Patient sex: M
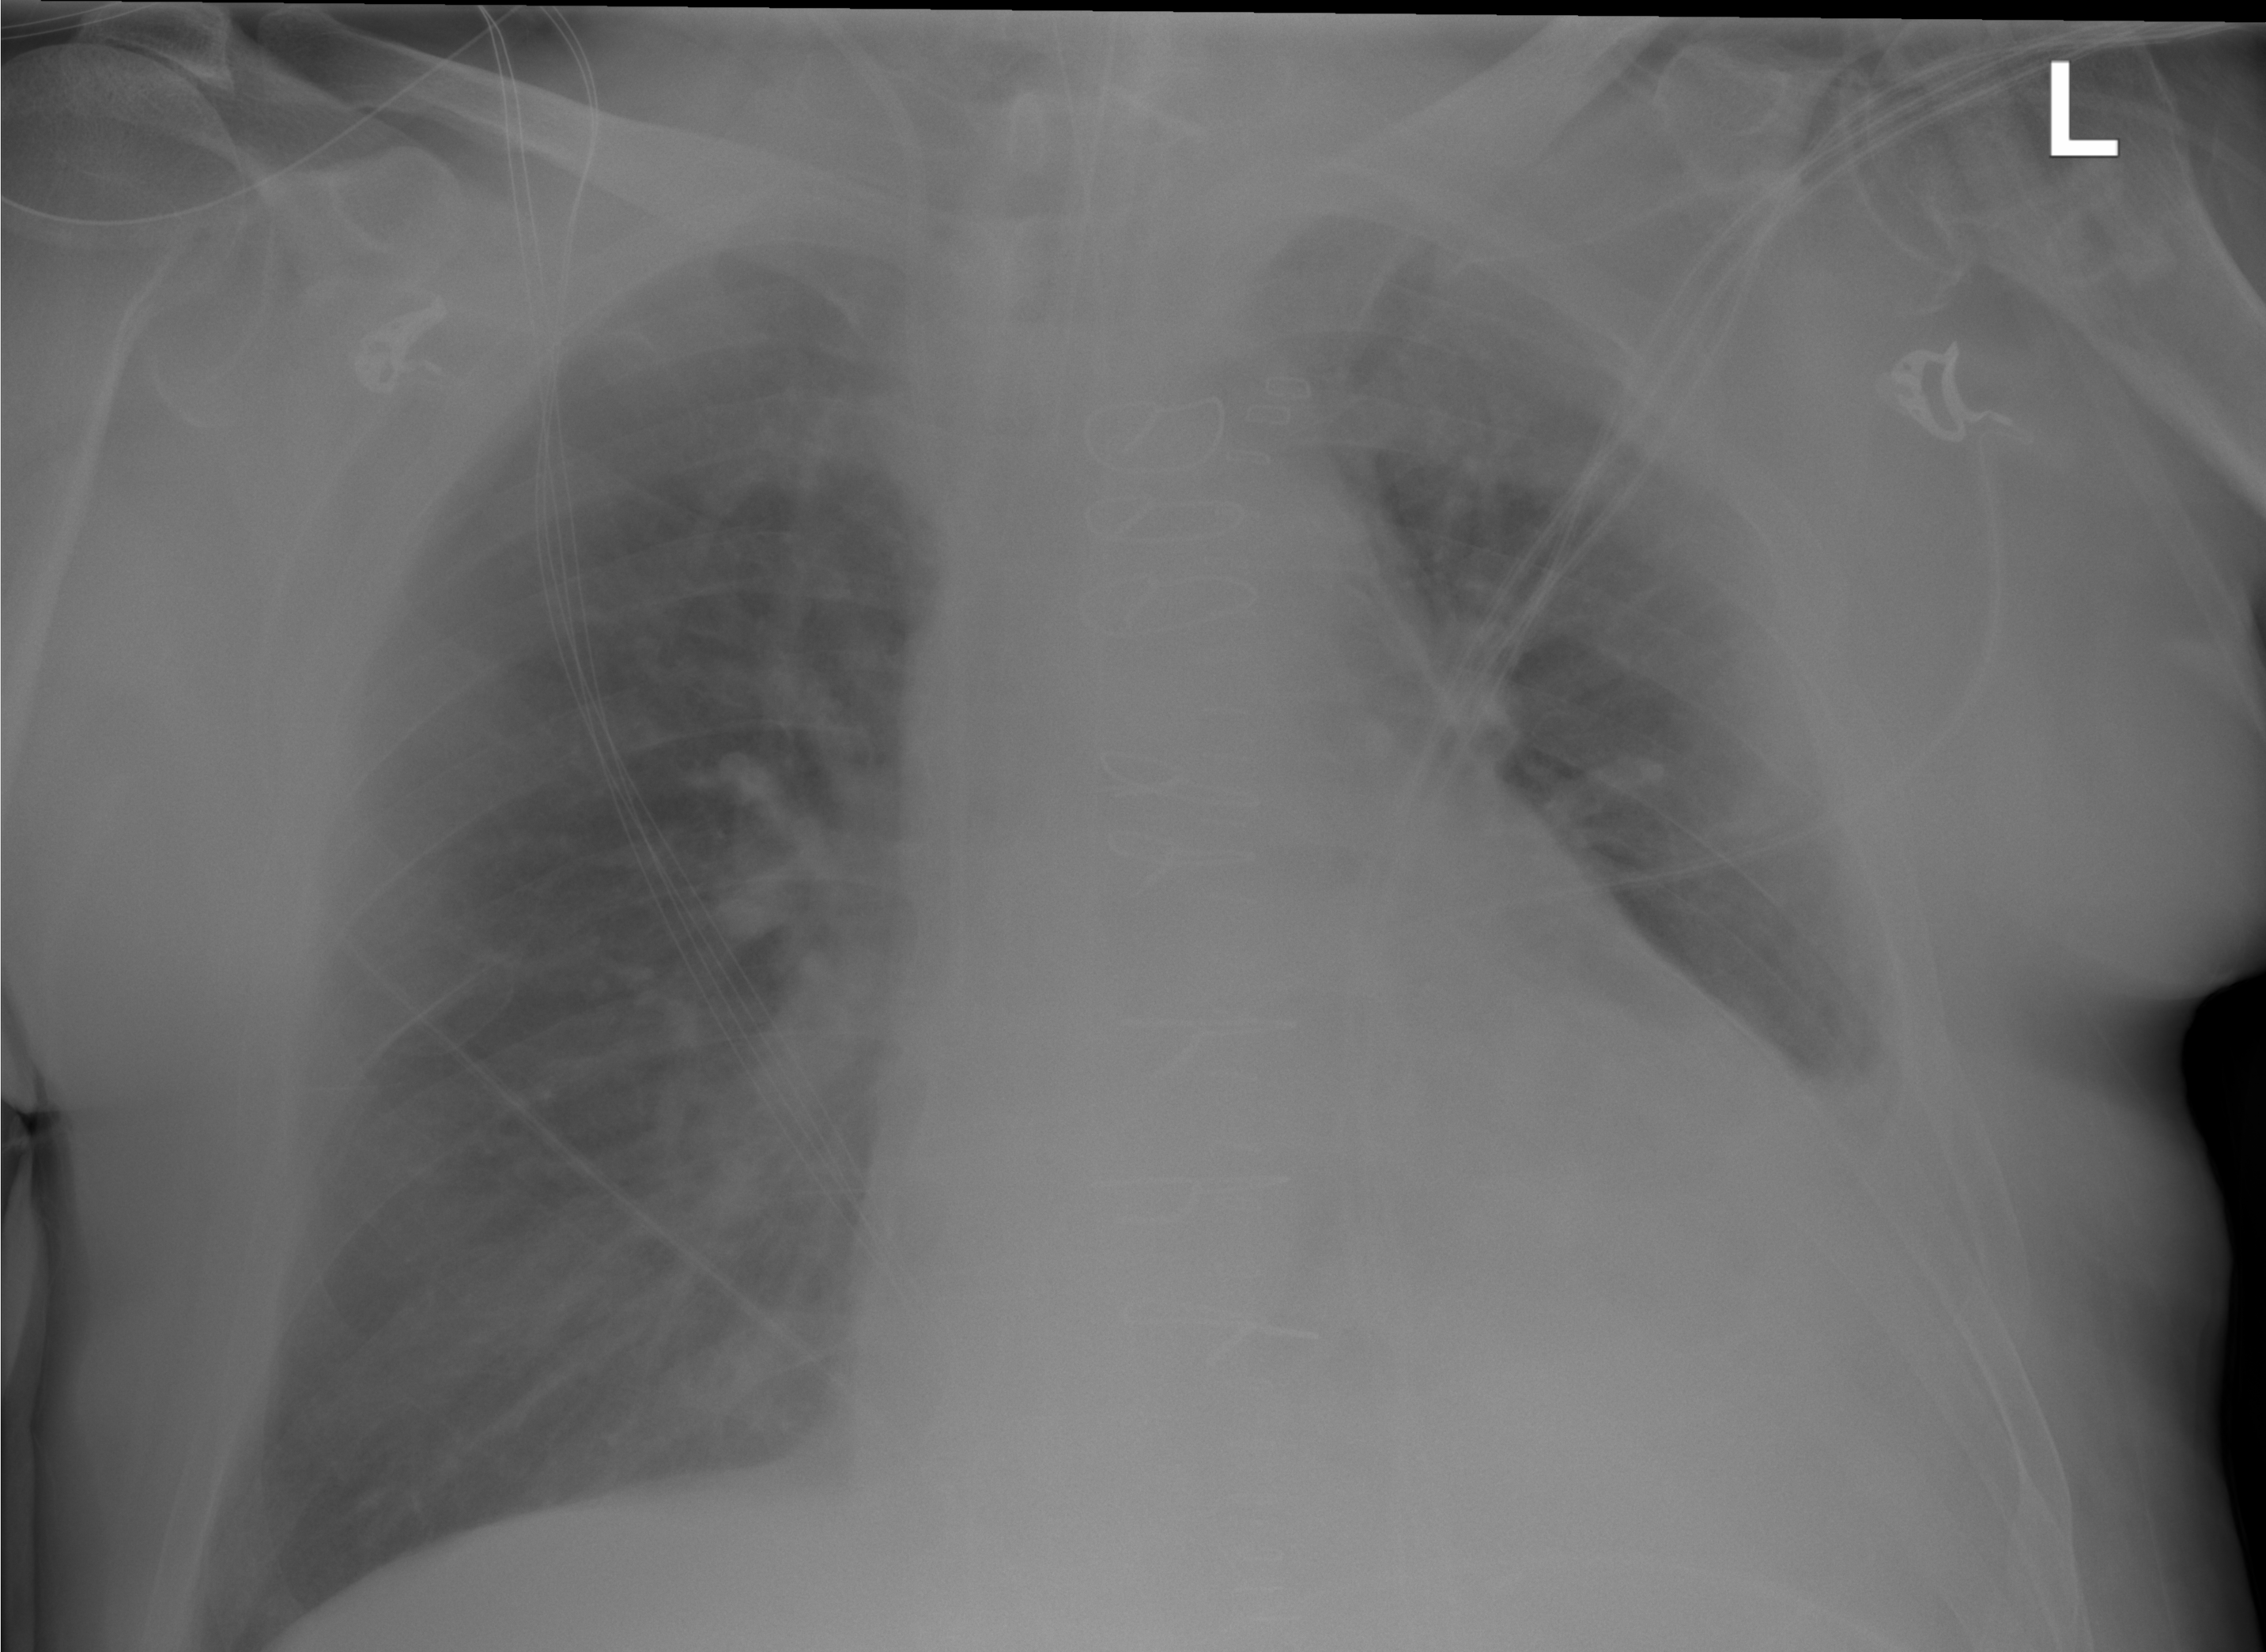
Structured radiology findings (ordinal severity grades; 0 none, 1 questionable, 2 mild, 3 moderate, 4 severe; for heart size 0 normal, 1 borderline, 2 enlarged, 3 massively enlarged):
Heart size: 2
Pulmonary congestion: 0
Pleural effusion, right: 0
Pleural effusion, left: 2
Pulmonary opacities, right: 0
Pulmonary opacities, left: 0
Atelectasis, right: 0
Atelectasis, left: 2